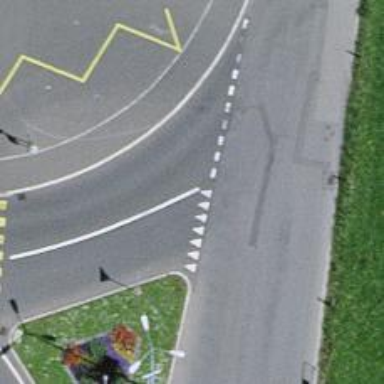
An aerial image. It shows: Road with "give way" sign.